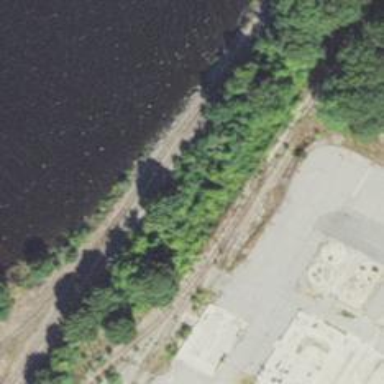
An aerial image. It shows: Railway yard.